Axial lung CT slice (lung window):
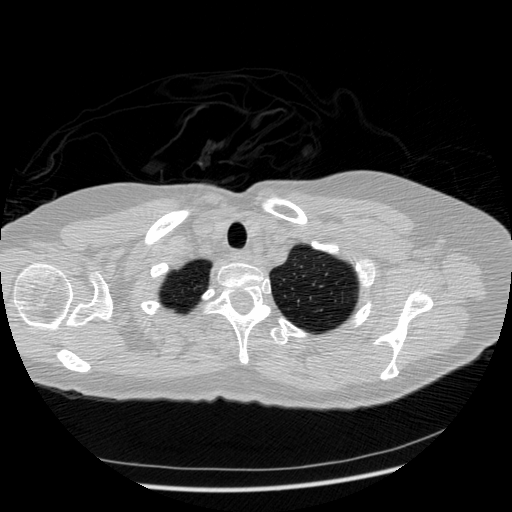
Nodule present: no